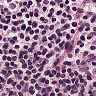
Metastatic tissue present: no